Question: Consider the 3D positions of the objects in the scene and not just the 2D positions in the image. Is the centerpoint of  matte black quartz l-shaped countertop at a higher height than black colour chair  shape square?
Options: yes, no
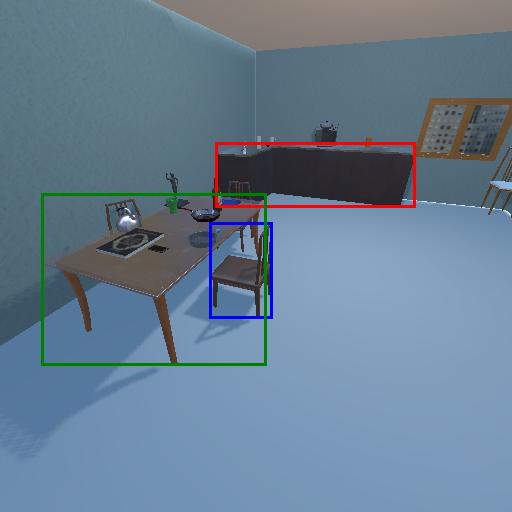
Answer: yes